九年级 · 解析几何
(本小题8.0分)

如图, 在平行四边形 $A B C D$ 中, $E$ 为 $B C$ 边上一点, 连接 $D E, F$ 为线段 $D E$ 上一点, 且 $\angle A F E=\angle B$.

(1)求证: $\triangle A D F \sim \triangle D E C$;

(2)若 $A B=8, A D=6 \sqrt{3}, A F=4 \sqrt{3}$, 求 $D E$ 的长.

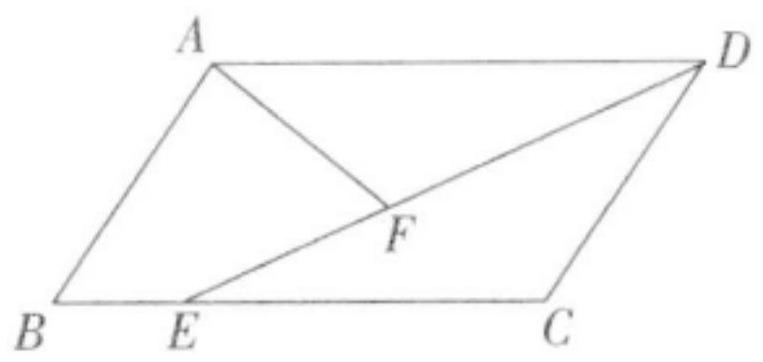
答案: (1)证明: $\because$ 四边形 $A B C D$ 是平行四边形,

$\therefore A D / / B C, A B / / D C$,

$\therefore \angle C+\angle B=180^{\circ}, \angle A D F=\angle D E C$.

$\because \angle A F D+\angle A F E=180^{\circ}, \angle A F E=\angle B$,

$\therefore \angle A F D=\angle C$,

$\therefore \triangle A D F \backsim \triangle D E C$.

(2) $\because$ 四边形 $A B C D$ 是平行四边形,

$\therefore C D=A B=8$,

$\because \triangle A D F \sim \triangle D E C$,

$\therefore \frac{A D}{D E}=\frac{A F}{D C}$,

$\therefore D E=\frac{A D \cdot C D}{A F}=\frac{6 \sqrt{3} \times 8}{4 \sqrt{3}}=12$.

解析: 见答案